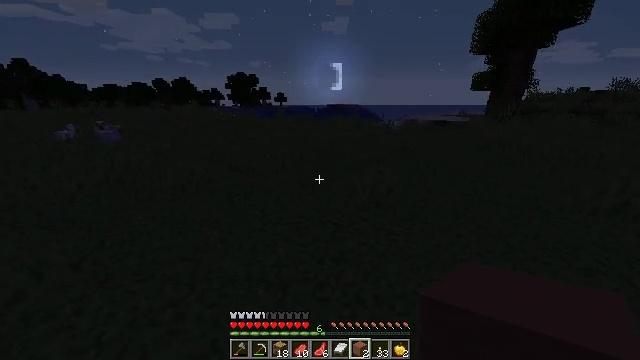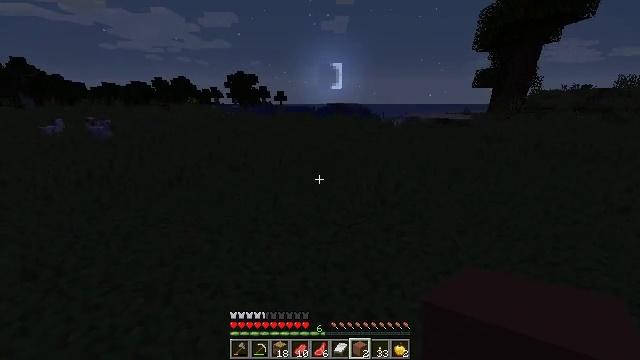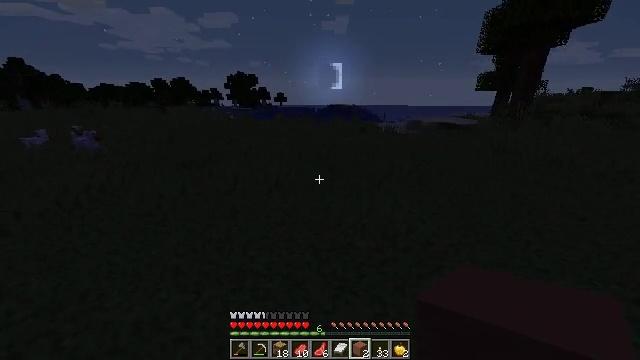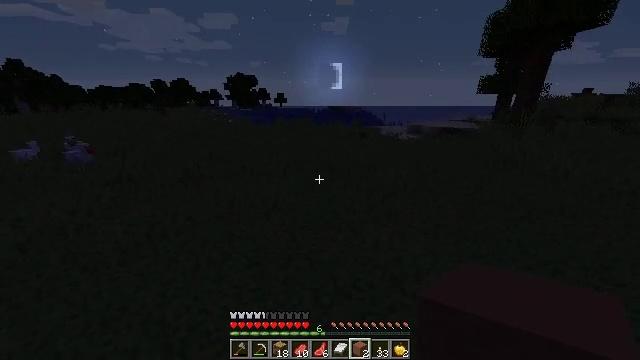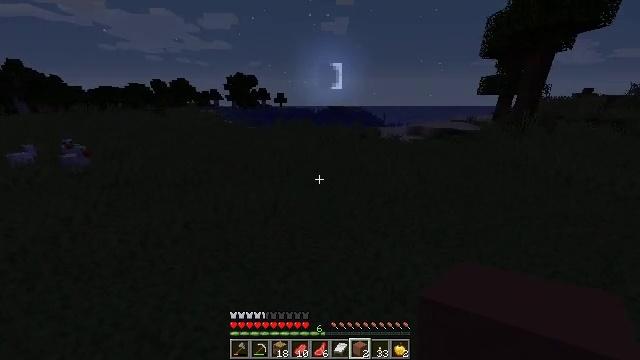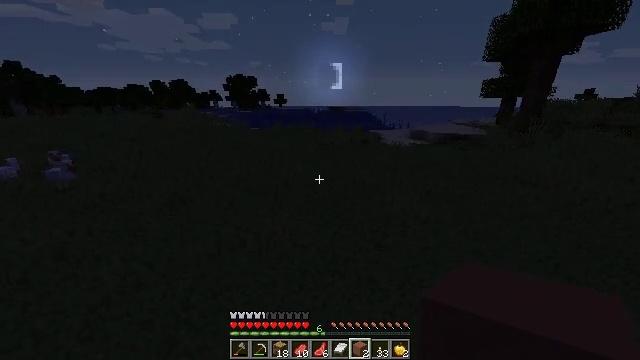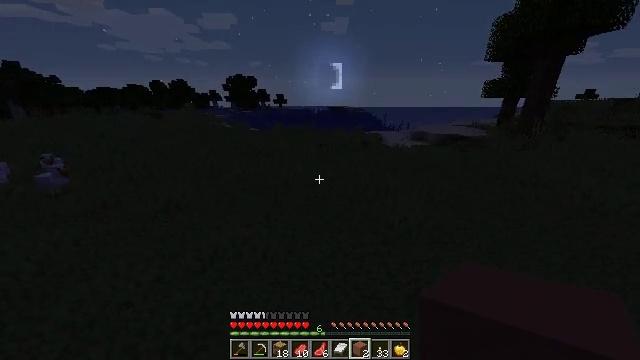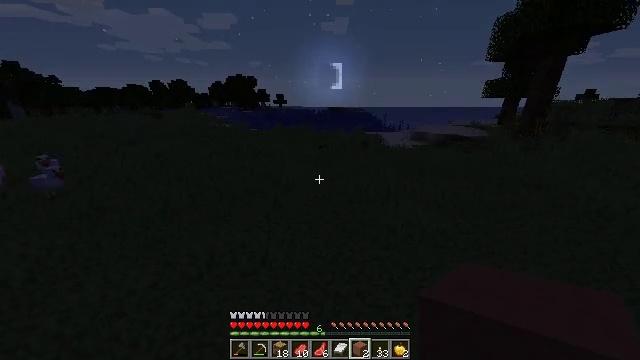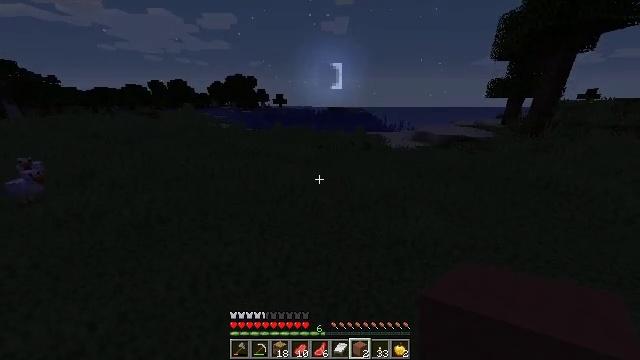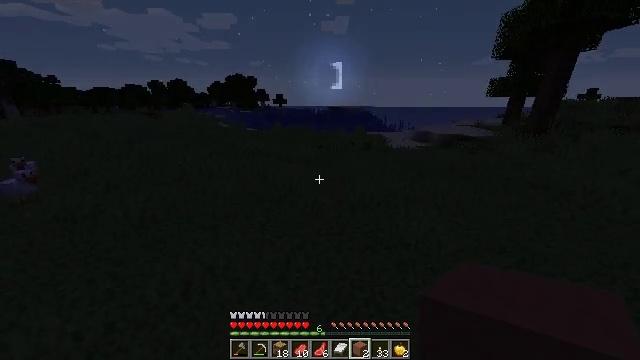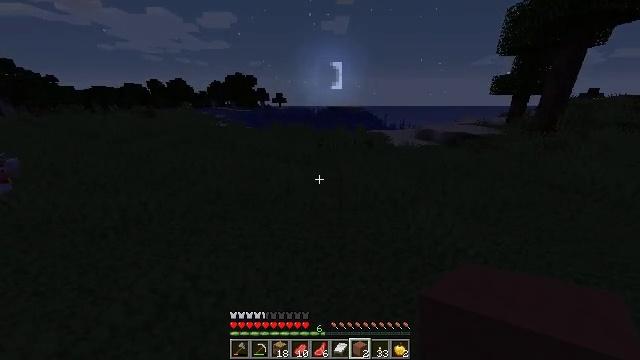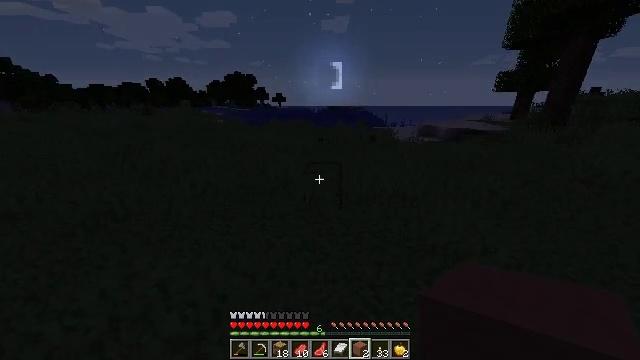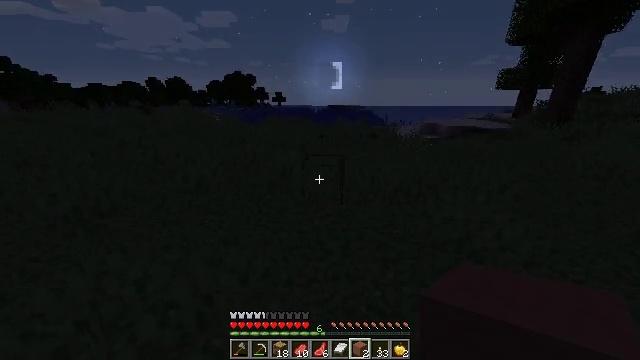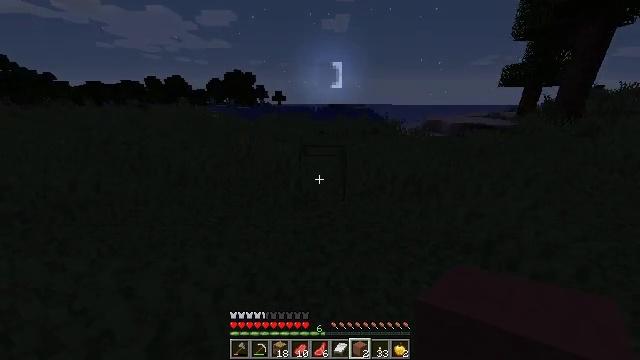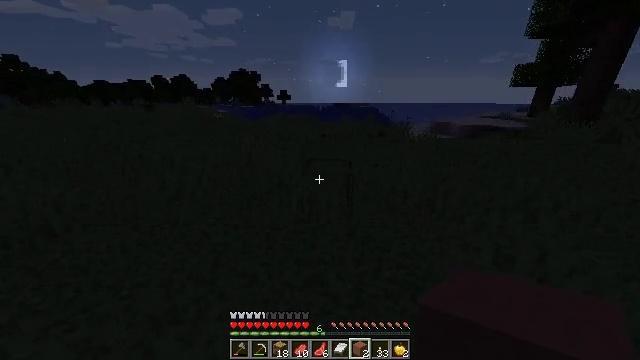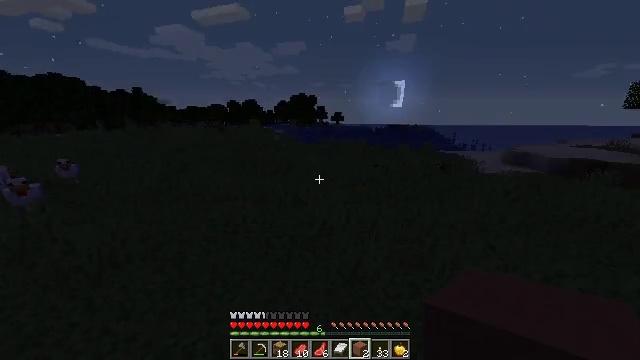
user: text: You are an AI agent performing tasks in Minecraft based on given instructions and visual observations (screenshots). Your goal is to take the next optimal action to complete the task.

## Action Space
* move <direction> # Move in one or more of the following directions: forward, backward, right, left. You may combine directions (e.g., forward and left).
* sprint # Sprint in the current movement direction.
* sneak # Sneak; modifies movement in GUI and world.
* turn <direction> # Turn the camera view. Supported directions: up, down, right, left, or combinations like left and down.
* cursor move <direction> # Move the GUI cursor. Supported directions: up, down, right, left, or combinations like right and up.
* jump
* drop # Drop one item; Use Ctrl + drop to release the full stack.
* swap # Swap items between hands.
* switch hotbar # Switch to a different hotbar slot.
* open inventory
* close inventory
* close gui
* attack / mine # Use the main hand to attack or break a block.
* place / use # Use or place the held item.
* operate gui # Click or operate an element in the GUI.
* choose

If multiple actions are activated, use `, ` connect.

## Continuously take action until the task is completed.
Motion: motion action
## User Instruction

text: Remove sweet berries from the inventory.
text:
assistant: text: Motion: move forward, sprint, jump
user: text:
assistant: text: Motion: move forward, sprint, jump
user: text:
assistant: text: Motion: move forward, sprint, jump
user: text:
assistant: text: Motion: move forward, sprint, jump
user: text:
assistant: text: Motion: move forward, sprint, jump
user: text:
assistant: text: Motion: move forward, sprint, jump
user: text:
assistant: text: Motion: move forward, sprint, jump
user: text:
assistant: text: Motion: move forward, sprint, jump
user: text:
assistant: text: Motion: move forward, sprint, jump
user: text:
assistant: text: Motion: move forward, sprint, jump
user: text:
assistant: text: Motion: move forward, sprint, jump
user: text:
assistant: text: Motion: move forward, sprint, jump
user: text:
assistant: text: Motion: move forward, sprint, jump
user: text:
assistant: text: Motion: move forward, sprint, turn left, jump
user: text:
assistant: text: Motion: move forward, sprint, turn left and up, jump
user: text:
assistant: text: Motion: move forward, sprint, turn left and up, jump
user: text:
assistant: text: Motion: move forward, sprint, turn left, jump
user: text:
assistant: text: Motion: move forward, sprint, turn left, jump
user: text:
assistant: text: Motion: move forward, sprint, turn left and up, jump
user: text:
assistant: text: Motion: move forward, sprint, turn left and up, jump
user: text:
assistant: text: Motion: move forward, sprint, turn left and up, jump
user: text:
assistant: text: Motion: move forward, sprint, turn left and up, jump
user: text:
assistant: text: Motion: move forward, sprint, turn left
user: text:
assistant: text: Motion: move forward, turn left, open inventory
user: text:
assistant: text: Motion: open inventory
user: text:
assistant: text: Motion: open inventory
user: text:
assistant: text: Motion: no_op
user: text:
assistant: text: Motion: cursor move right and down
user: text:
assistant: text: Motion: cursor move right and down
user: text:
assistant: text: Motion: cursor move right and down